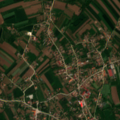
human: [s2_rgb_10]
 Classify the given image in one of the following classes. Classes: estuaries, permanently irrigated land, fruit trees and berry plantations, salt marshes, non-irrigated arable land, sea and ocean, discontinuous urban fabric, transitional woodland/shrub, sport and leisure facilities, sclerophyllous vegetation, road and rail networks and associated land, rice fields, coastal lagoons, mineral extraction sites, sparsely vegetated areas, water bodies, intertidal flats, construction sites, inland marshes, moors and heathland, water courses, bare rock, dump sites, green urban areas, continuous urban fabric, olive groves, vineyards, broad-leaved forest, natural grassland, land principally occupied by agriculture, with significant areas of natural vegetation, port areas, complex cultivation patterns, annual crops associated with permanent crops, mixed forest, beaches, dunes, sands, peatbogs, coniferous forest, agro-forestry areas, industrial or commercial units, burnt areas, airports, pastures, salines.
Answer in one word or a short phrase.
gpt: discontinuous urban fabric, non-irrigated arable land, complex cultivation patterns